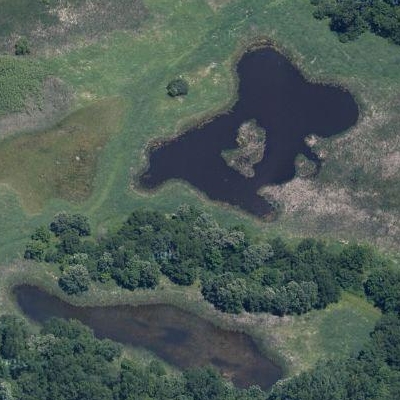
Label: RiverLake